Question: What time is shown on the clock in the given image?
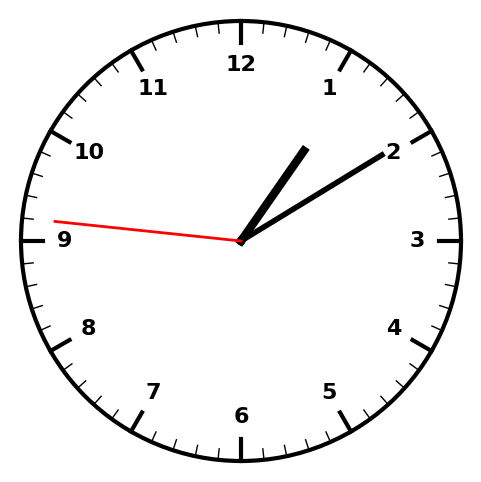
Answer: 01:09:46